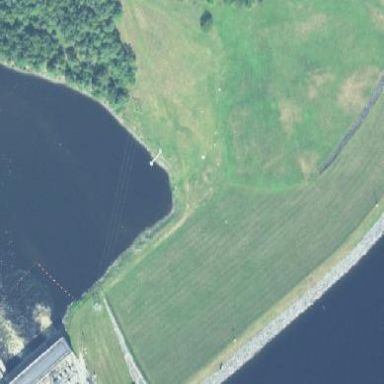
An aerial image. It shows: Dam on waterway with power plant.